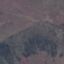
Land use / land cover: Pasture